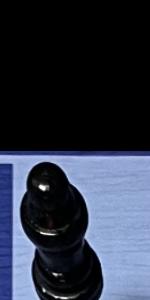
Label: Empty